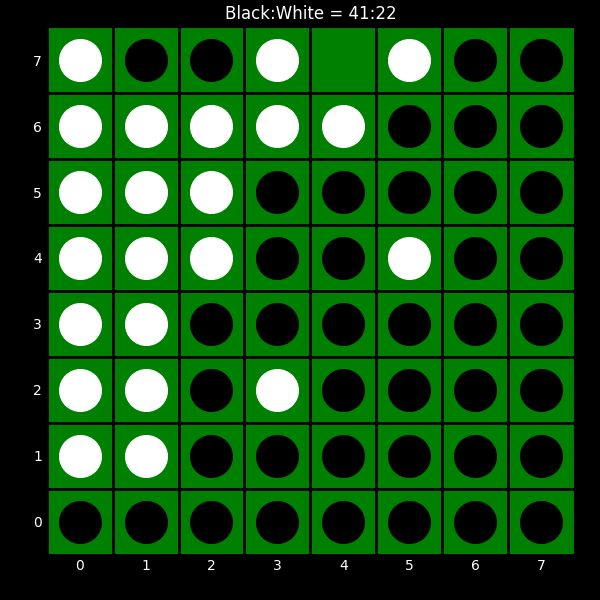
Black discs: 41
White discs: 22